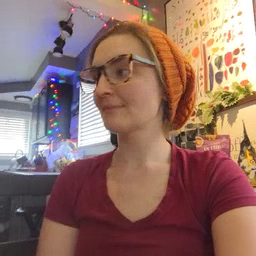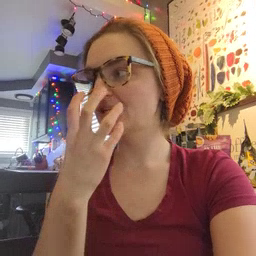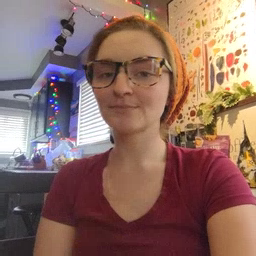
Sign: mad